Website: bh-photo
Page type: gifting
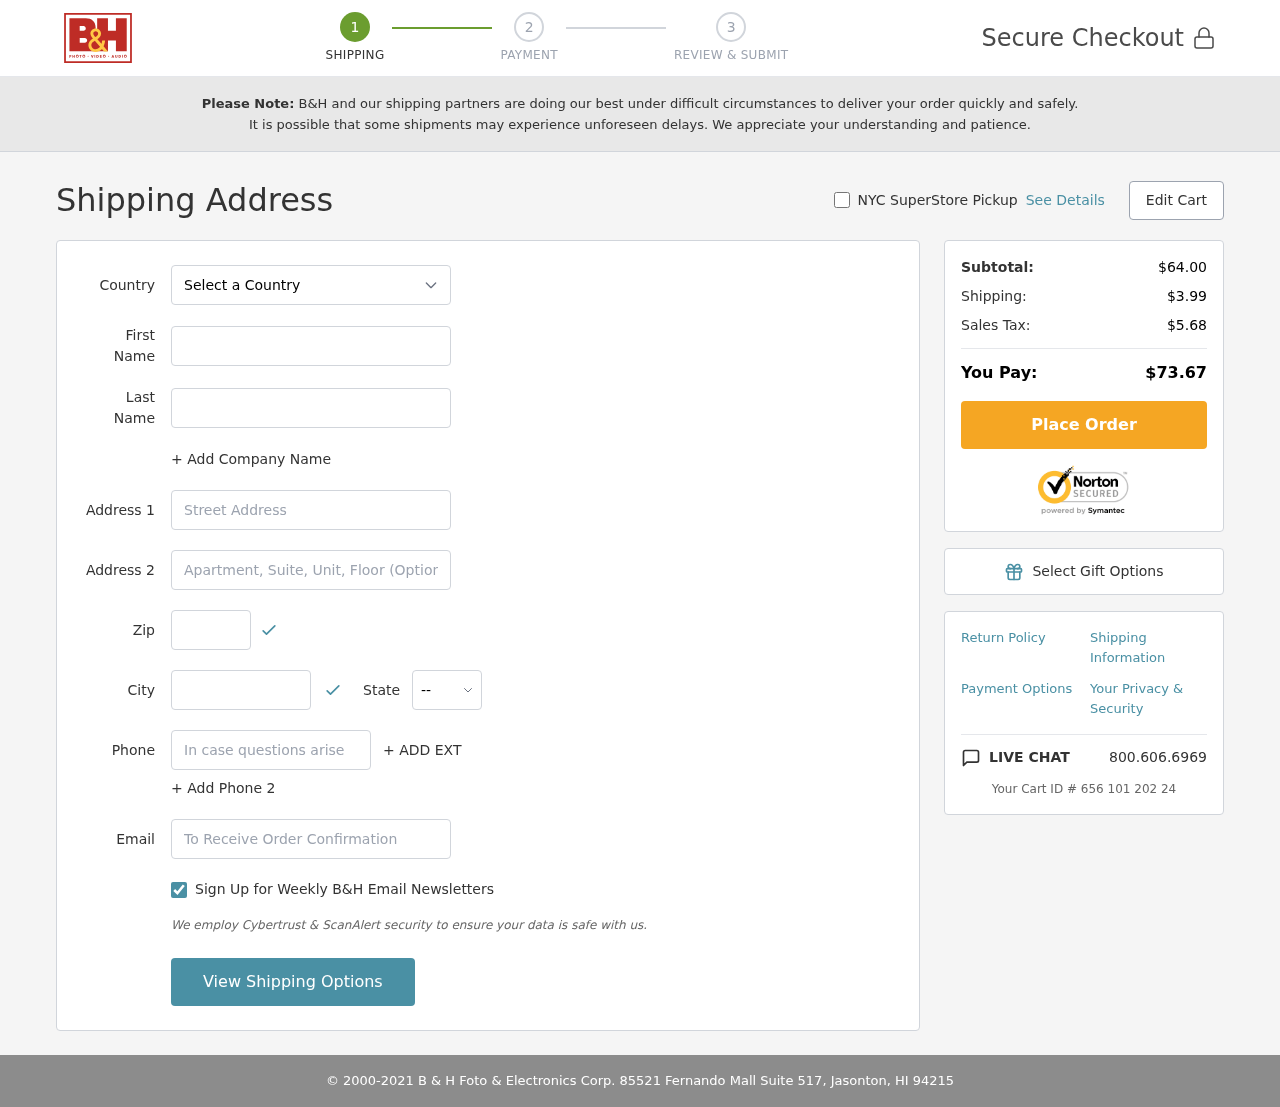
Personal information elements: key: PII_CITY
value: Jasonton
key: PII_COUNTRY
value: United States
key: PII_EMAIL
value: jennifer_bush@gmail.com
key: PII_FIRSTNAME
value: Jennifer
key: PII_LASTNAME
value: Bush
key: PII_PHONE
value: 9749086027
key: PII_POSTCODE
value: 94215
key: PII_STATE_ABBR
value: HI
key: PII_STREET
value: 85521 Fernando Mall Suite 517
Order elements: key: ORDER_SUBTOTAL
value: $64.00
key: ORDER_SHIPPING_COST
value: $3.99
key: ORDER_TAX
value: $5.68
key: ORDER_TOTAL
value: $73.67
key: ORDER_ID
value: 656 101 202 24